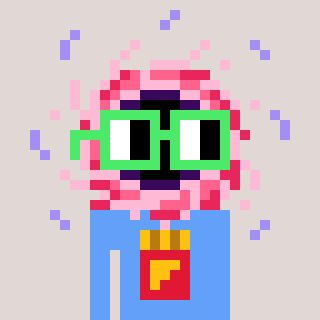
a pixel art character with square light green glasses, a blackhole-shaped head and a blue-colored body on a warm background